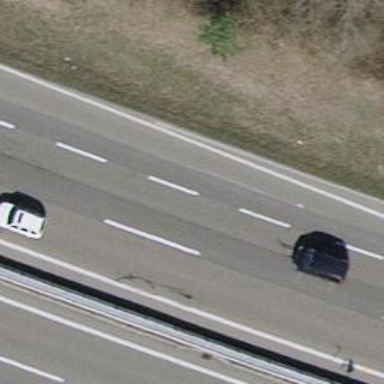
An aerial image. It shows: Asphalt motorway.